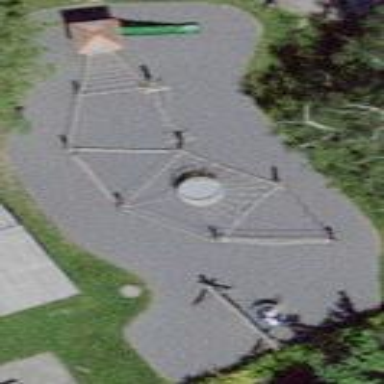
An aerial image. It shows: Playground area for leisure land.